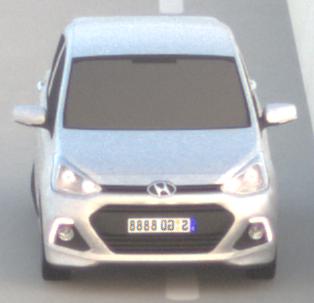
Make: Hyundai
Model: i10
Detailed model: Gen. 2
Model produced from: 2013
Model produced until: 2019
Doors: 5
Color: white
Road condition: dry road
Daytime: sunrise or sunset
Contrast: medium contrast